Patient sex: M
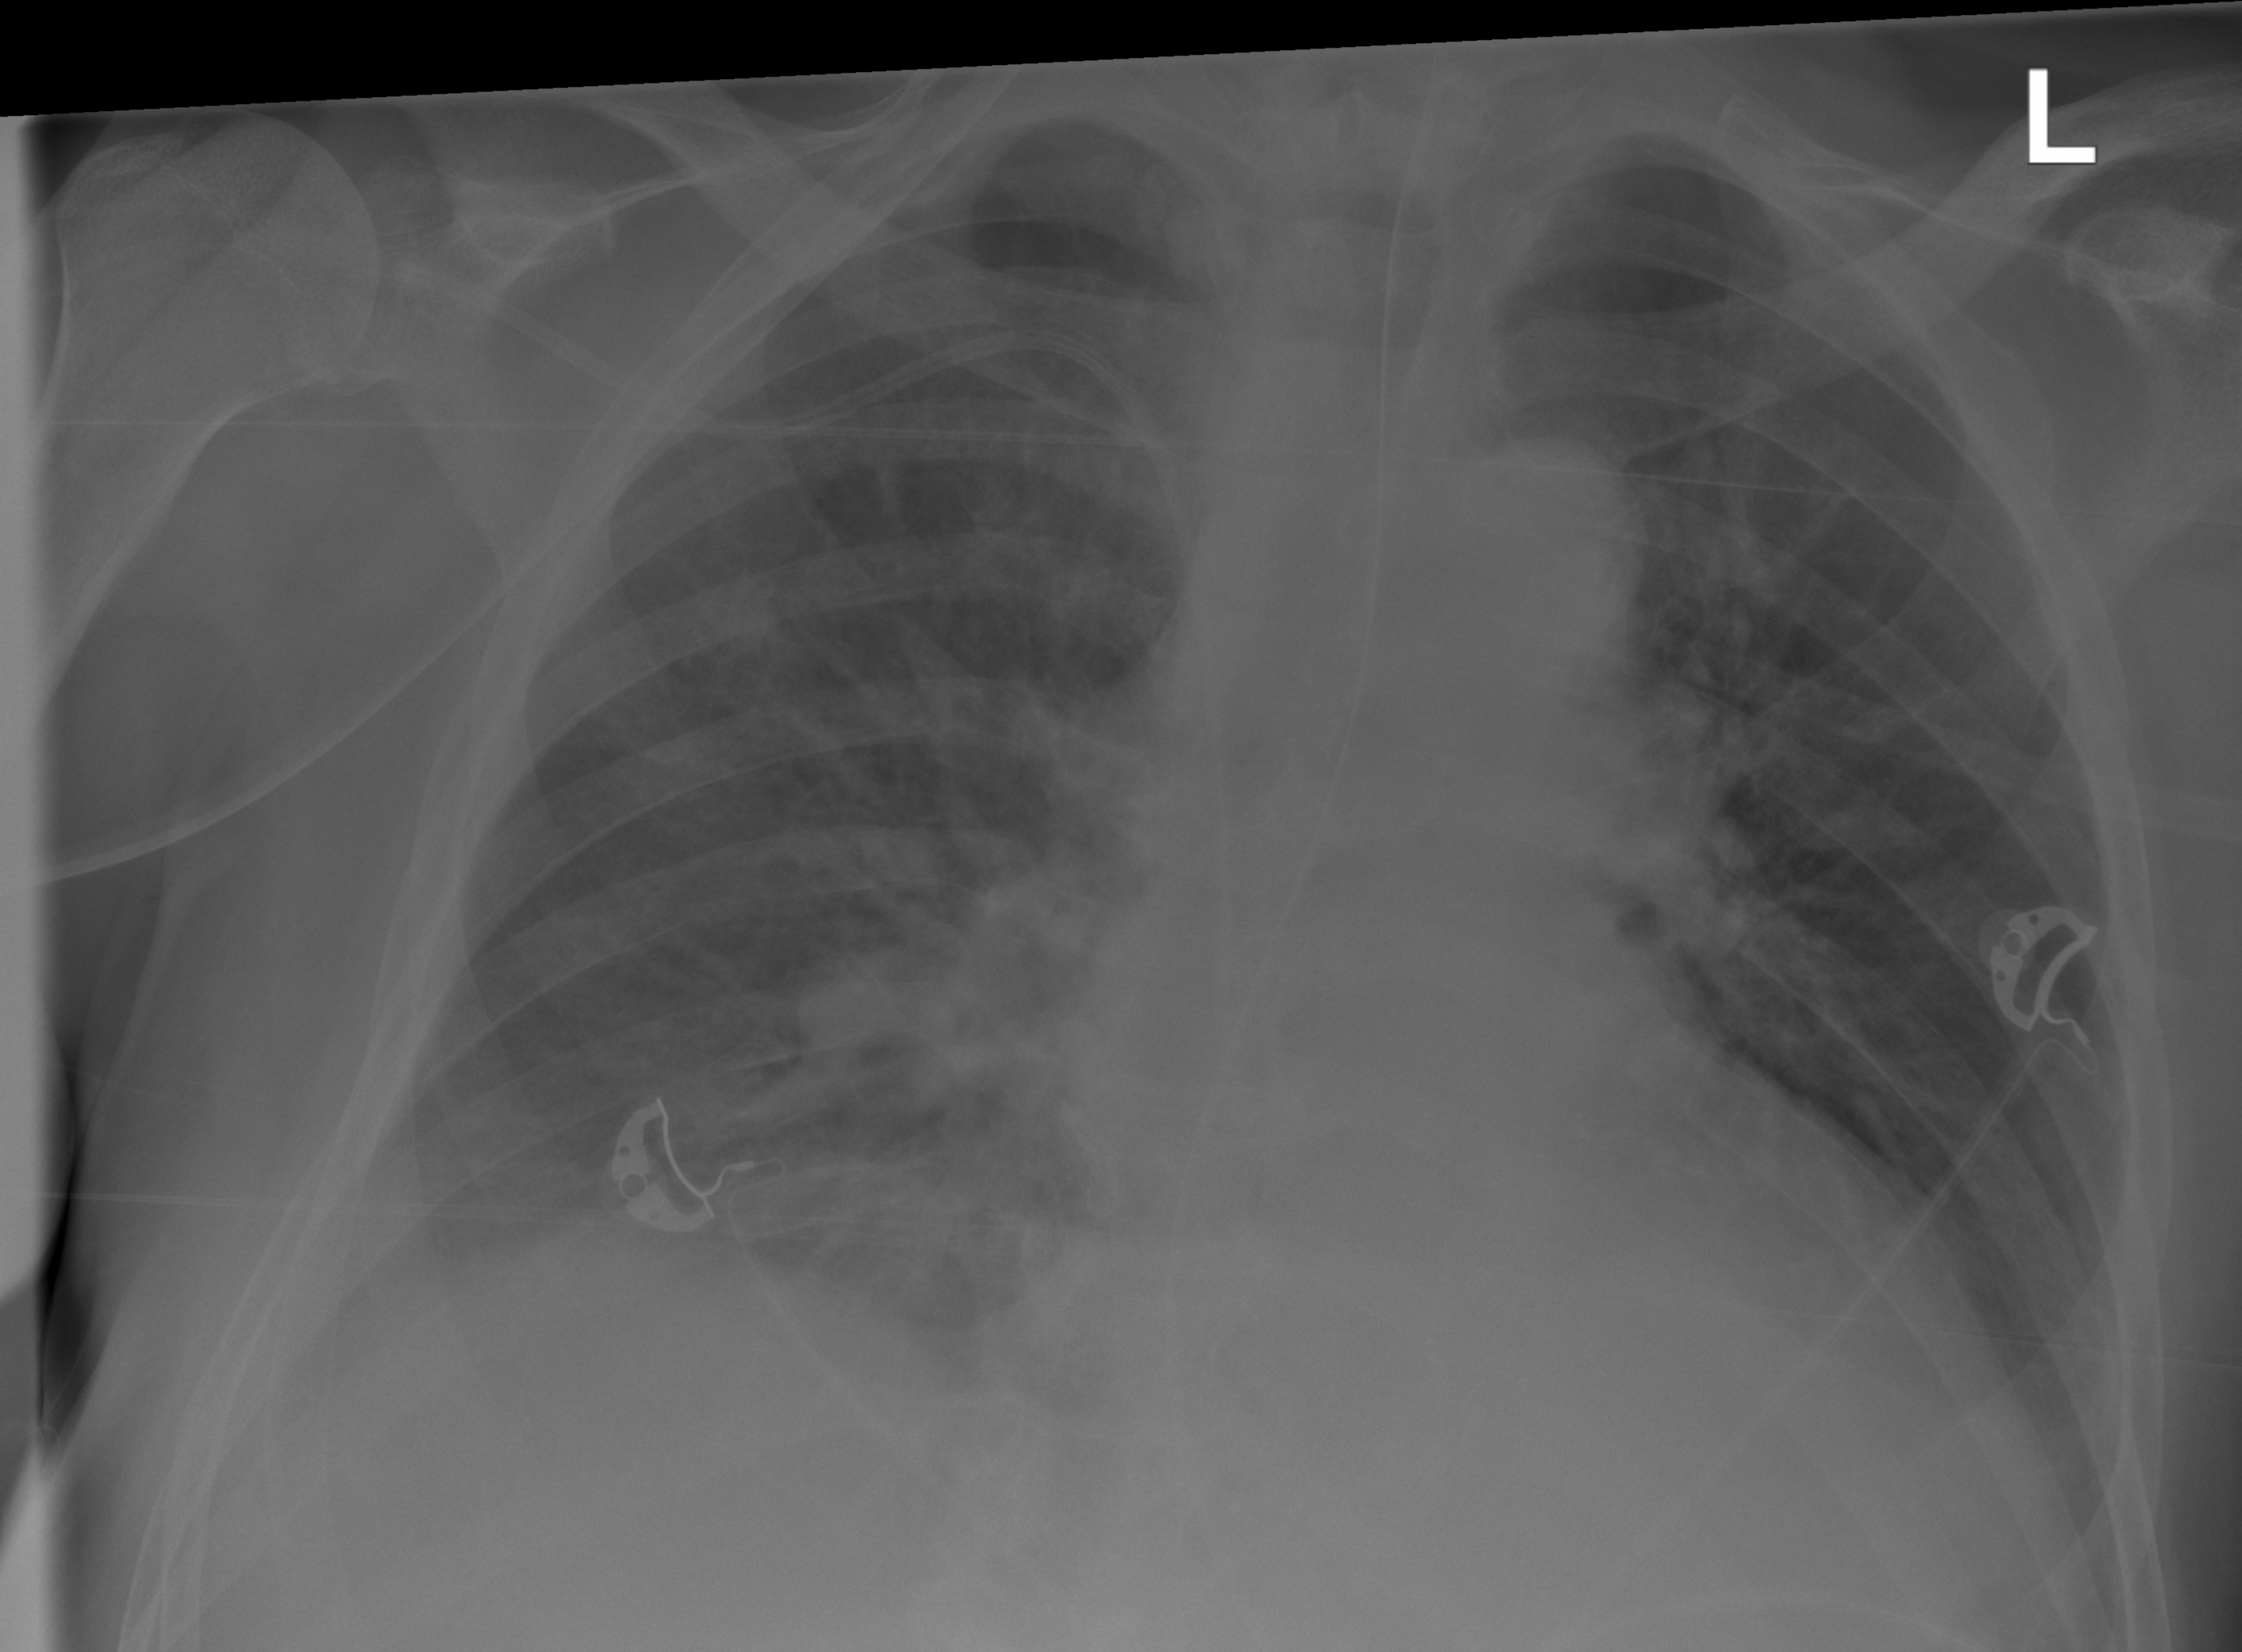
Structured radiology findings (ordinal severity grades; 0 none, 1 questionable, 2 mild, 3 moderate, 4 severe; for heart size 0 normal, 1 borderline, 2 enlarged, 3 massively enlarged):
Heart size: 2
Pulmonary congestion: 2
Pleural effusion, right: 2
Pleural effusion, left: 0
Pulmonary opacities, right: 0
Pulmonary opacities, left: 0
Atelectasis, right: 2
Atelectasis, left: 0